Aerial crown-view tile of a tropical tree (Barro Colorado Island, Panama), acquired 20241014:
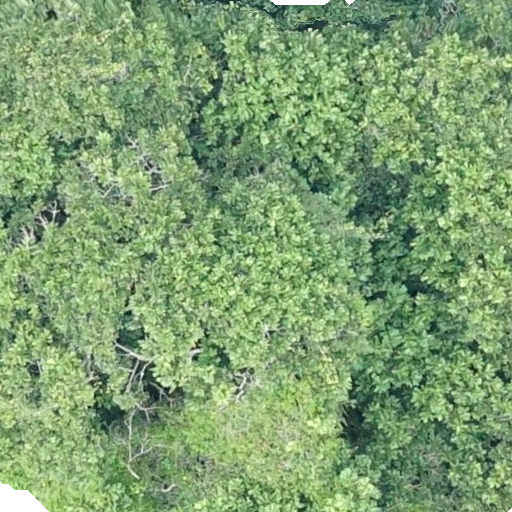
Species: Dipteryx oleifera
GBIF accepted scientific name: Dipteryx oleifera
Crown area: 588.591 m²